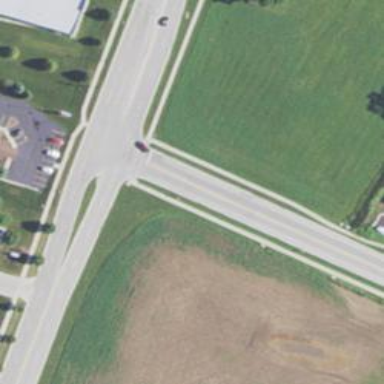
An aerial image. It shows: Marked road crossing.